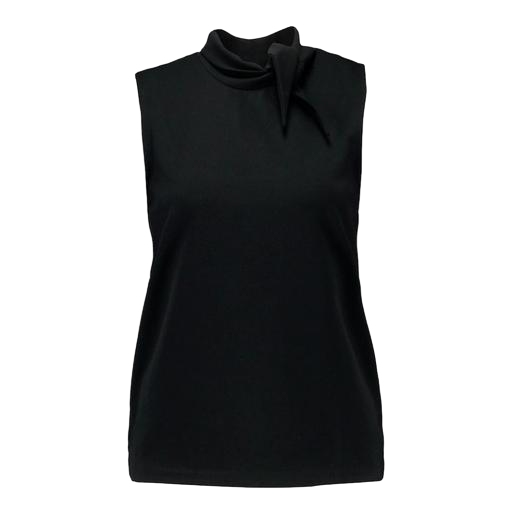
black plus sleeveless tie-neck blouse, black tie neck tank top, black tie-neck top, white background